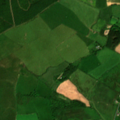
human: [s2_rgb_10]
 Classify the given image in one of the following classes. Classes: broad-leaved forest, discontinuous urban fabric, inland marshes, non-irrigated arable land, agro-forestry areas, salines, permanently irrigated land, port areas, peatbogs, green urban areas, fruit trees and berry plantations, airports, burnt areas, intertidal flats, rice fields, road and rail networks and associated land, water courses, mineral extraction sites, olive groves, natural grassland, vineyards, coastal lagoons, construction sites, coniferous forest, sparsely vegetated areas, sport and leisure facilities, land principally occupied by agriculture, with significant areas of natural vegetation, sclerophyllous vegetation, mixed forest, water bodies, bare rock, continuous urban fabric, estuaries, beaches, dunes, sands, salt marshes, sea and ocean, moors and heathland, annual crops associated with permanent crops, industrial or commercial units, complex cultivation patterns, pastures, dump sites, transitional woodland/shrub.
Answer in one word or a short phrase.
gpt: pastures, land principally occupied by agriculture, with significant areas of natural vegetation, coniferous forest, transitional woodland/shrub